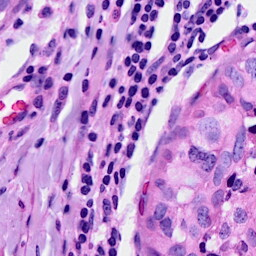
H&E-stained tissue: Breast